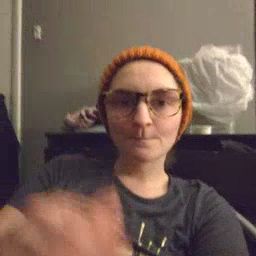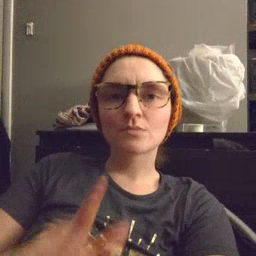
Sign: boat